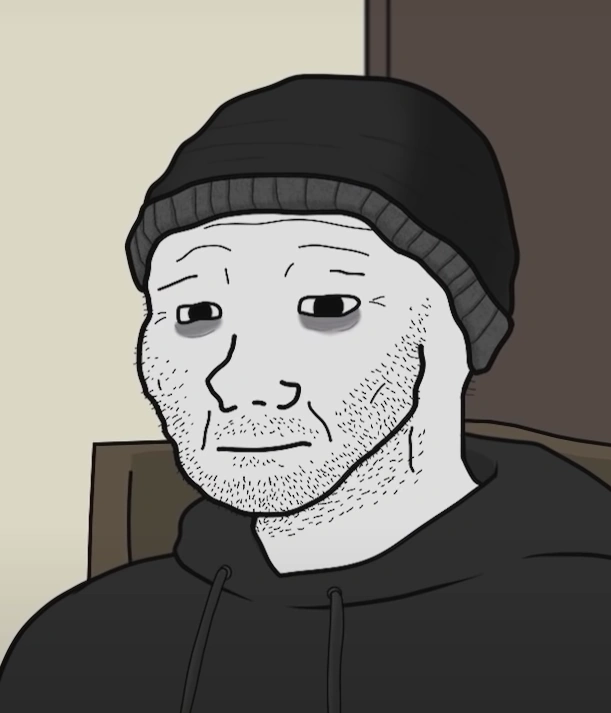
Label: 5_Wojak_with_Background